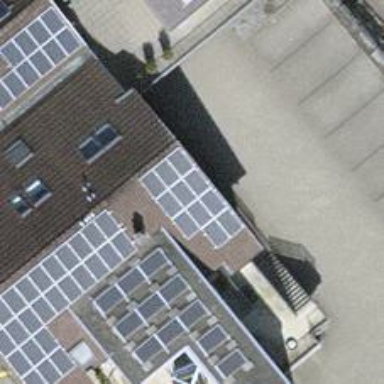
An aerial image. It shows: Solar power generator using photovoltaic panels.